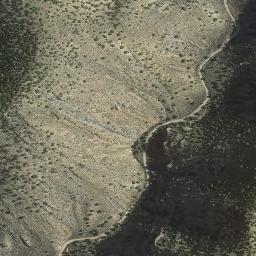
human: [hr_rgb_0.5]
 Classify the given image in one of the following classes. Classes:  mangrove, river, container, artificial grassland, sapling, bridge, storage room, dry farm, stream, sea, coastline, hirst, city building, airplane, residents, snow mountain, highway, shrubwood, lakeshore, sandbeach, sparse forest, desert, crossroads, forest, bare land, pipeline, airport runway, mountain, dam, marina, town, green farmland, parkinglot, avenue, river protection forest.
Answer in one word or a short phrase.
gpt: mountain